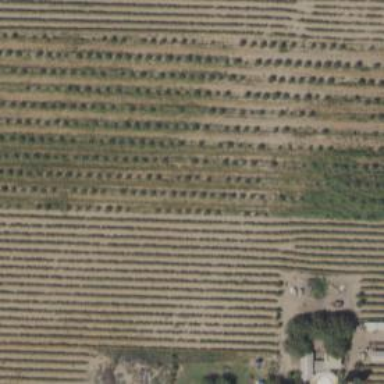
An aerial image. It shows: Vineyard.